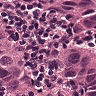
Metastatic tissue present: yes